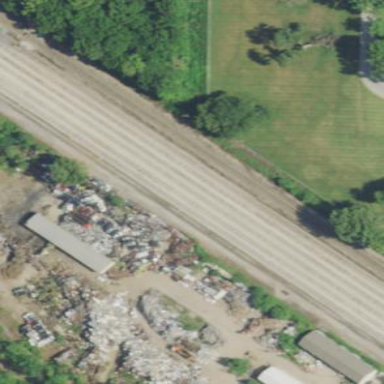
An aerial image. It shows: Scrap yard situated in industrial area.